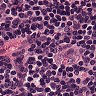
Metastatic tissue present: no